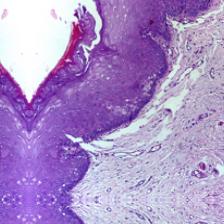
Diagnosis: Normal